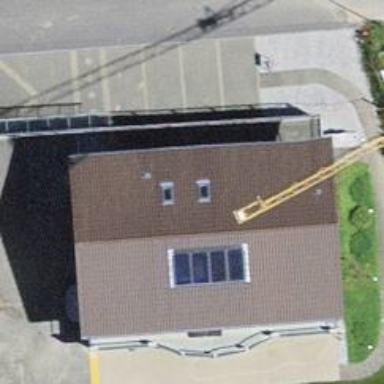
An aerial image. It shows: Veterinary facility.